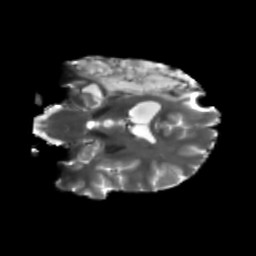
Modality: T2w
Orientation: coronal
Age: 27
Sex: female
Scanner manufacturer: siemens
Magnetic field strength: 3 T
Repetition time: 5.25 s
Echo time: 0.08 s